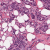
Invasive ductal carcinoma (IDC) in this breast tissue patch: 1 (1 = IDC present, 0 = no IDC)